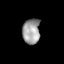
Tissue: skin
Cell type: Epithelial cells
Senescence score: 0.7421
Nuclear area (px): 440
Mean DAPI intensity: 156.245